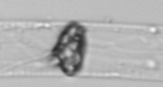
Label: Dactyliosolen_blavyanus